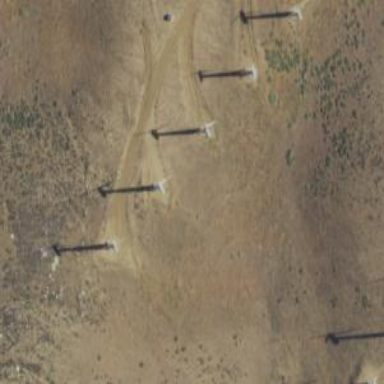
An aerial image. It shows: Wind power generator.